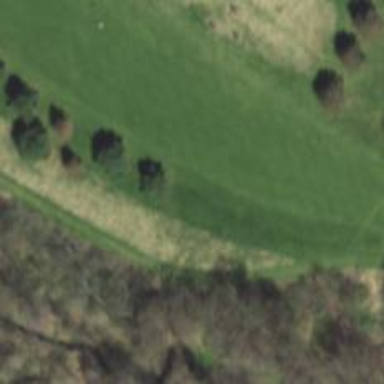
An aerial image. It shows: Golf hole.